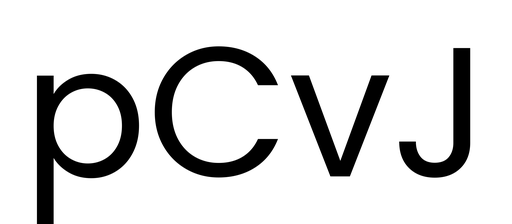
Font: Poppins-Regular